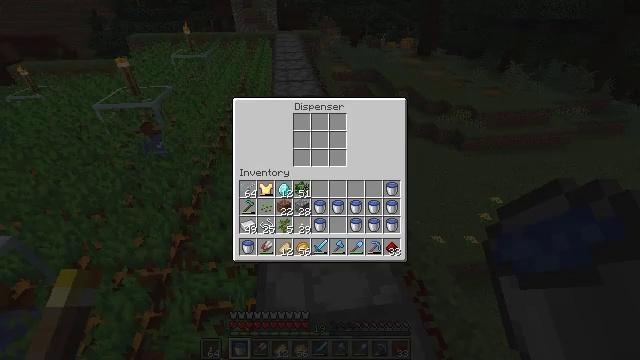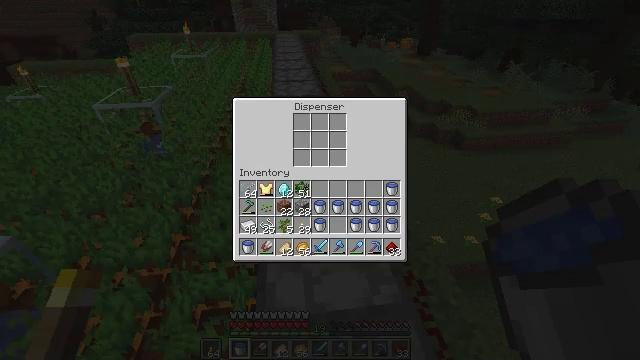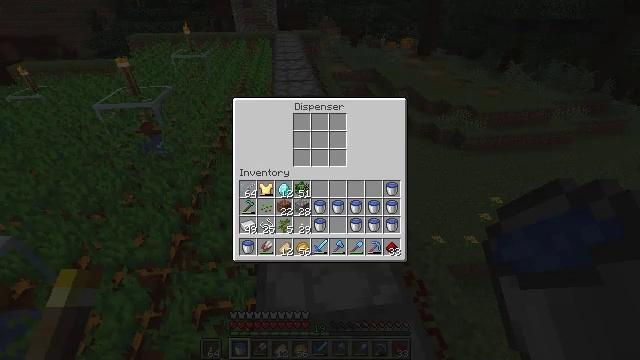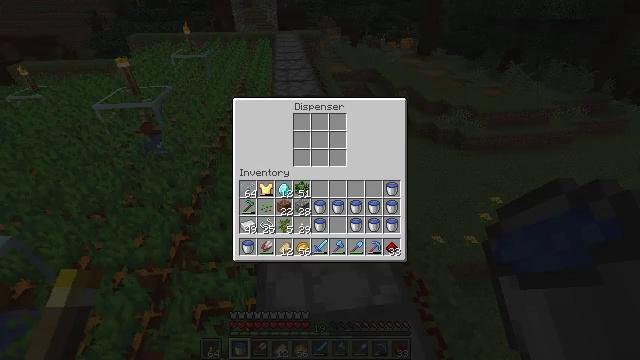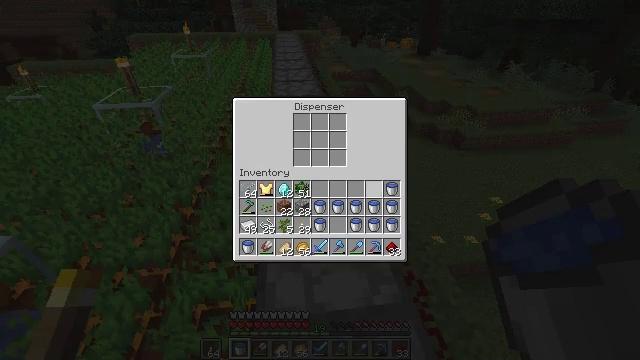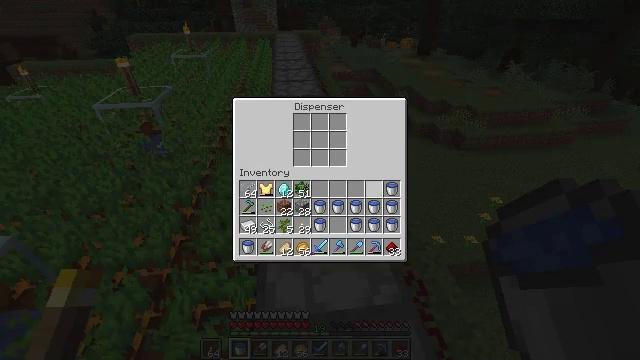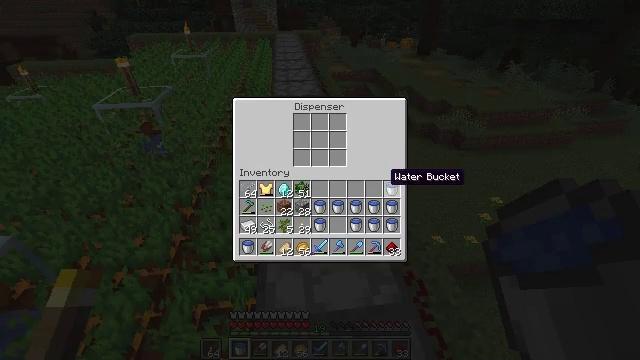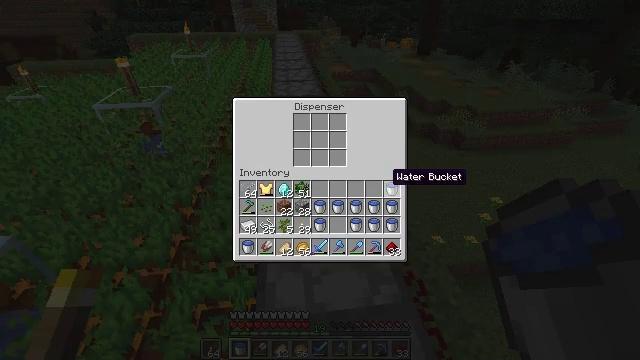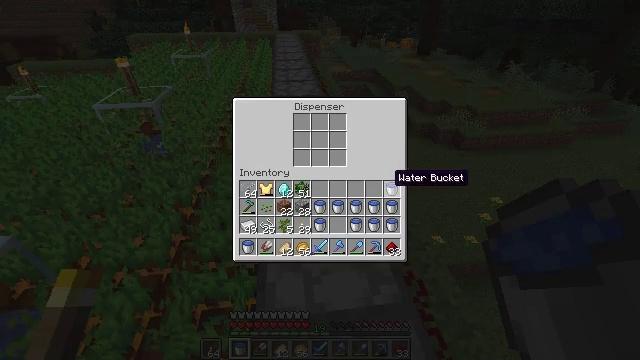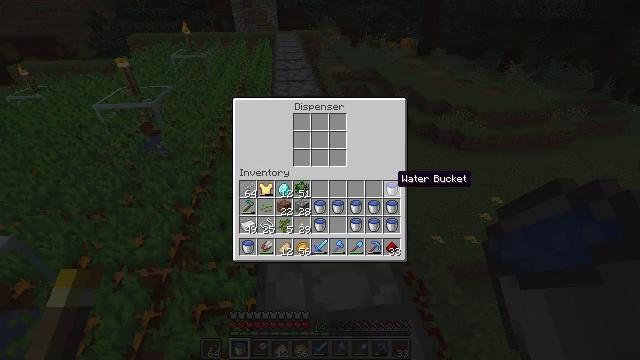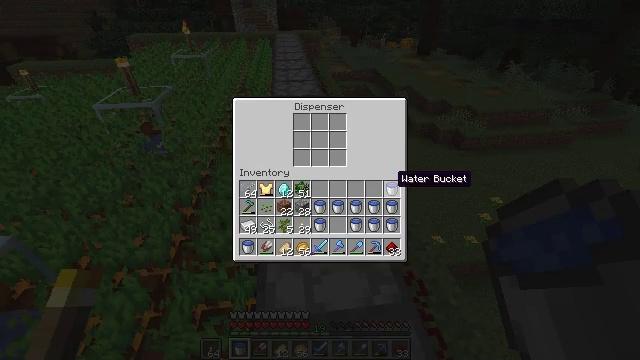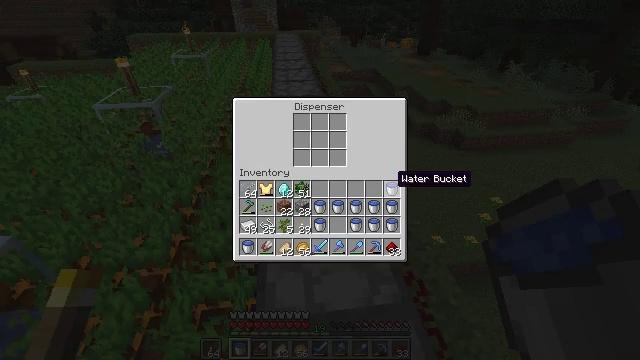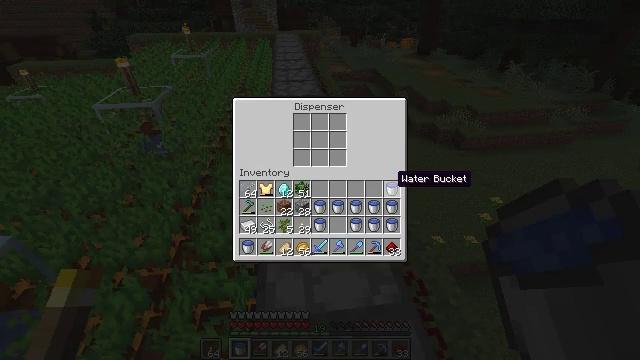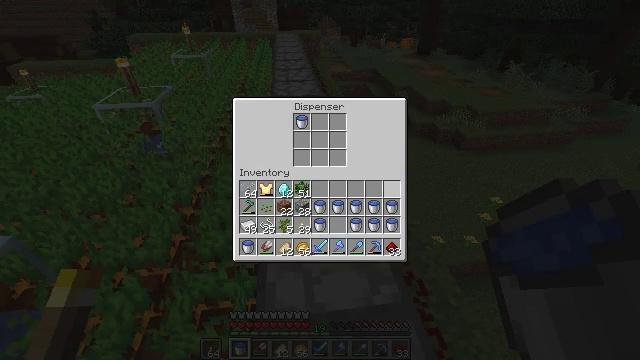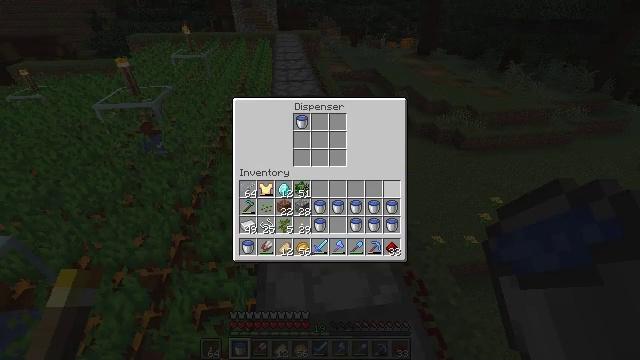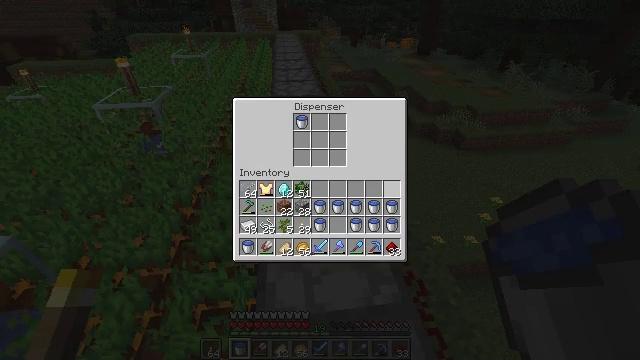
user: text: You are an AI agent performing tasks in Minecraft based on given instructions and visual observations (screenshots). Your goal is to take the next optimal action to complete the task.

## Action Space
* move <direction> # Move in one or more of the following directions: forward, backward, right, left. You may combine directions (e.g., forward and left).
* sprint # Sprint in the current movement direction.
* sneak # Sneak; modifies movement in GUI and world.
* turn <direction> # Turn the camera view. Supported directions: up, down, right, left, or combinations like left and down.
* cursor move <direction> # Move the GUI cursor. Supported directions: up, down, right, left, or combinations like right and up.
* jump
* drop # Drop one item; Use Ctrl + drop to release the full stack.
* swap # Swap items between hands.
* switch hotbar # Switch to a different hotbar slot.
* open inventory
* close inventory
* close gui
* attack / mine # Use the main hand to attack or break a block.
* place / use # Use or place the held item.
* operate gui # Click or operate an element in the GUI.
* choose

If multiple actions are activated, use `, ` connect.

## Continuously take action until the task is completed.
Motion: motion action
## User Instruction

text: Break the redstone repeater.
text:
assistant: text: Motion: sneak
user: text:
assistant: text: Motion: sneak
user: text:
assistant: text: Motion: sneak
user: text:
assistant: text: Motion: sneak, cursor move right
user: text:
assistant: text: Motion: sneak
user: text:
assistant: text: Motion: sneak
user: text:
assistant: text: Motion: sneak
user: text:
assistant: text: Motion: sneak
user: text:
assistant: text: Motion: sneak
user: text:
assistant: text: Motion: sneak
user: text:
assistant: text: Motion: sneak
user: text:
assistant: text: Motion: sneak
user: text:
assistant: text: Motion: sneak, operate gui
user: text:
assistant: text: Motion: sneak, operate gui
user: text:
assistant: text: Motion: sneak
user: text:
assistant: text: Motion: sneak
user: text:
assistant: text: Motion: sneak
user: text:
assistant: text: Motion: no_op
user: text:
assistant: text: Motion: no_op
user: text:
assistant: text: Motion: no_op
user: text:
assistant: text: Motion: no_op
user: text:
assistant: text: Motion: no_op
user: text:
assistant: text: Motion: no_op
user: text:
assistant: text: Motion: no_op
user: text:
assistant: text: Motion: no_op
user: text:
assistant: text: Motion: no_op
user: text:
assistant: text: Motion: no_op
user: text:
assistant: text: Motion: no_op
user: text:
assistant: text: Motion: no_op
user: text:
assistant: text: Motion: no_op